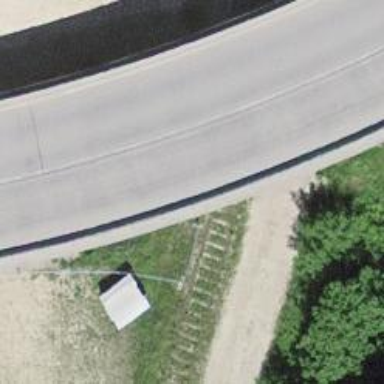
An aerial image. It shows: Secondary road crossing bridge.